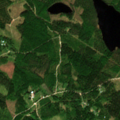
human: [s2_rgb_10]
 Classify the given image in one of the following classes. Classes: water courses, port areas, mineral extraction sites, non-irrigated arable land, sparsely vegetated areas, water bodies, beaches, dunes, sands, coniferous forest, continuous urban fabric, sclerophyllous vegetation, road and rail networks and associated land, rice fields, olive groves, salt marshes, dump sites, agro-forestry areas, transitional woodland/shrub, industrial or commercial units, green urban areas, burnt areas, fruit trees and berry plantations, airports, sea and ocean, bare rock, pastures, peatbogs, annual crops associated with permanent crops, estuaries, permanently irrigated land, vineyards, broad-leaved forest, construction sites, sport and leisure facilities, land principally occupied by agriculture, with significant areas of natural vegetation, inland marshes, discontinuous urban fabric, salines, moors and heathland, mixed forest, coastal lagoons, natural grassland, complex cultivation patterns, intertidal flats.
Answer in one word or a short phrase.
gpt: broad-leaved forest, coniferous forest, mixed forest, transitional woodland/shrub